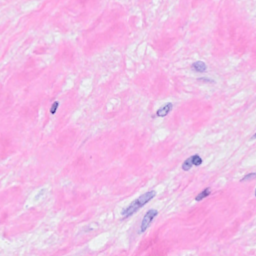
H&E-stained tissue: Breast